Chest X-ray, AP view. Patient: 26 years old, sex M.
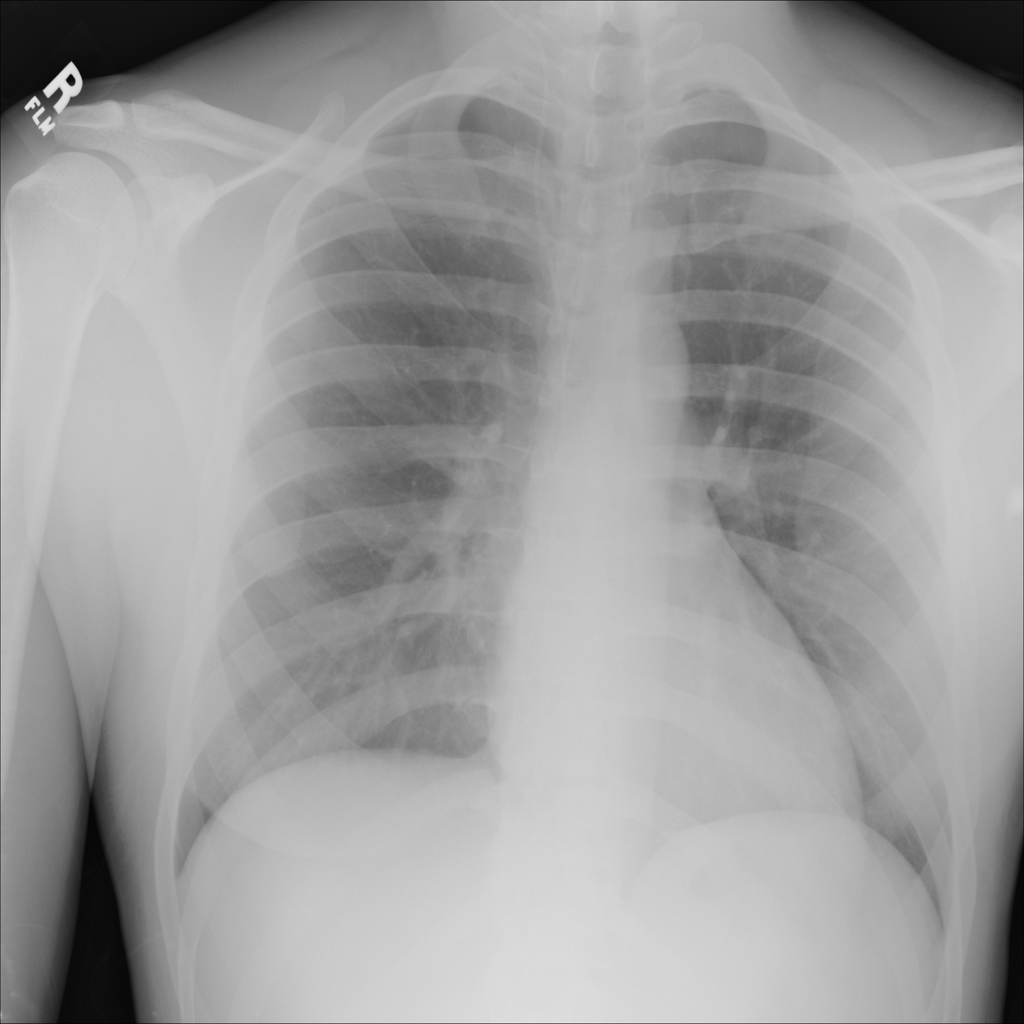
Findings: No Finding